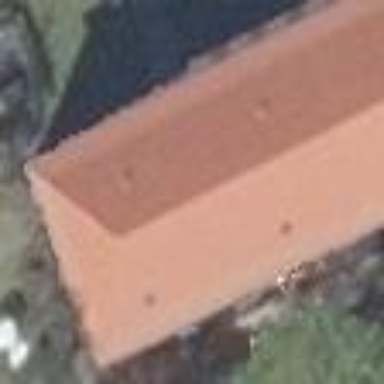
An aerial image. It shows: Building with red roof.